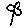
Label: flower